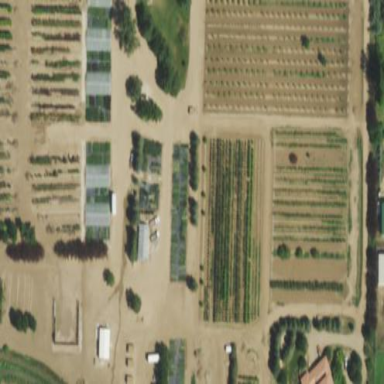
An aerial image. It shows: Plant nursery with trees.